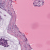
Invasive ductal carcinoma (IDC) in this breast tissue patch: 1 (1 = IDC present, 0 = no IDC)